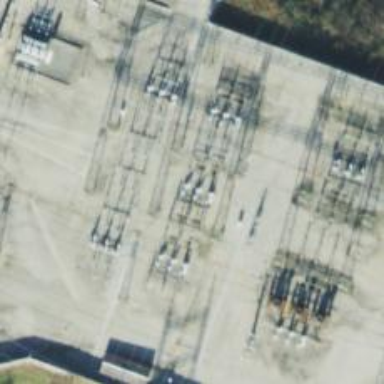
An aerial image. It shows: Switch for power supply.